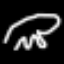
Label: frog